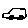
Label: car